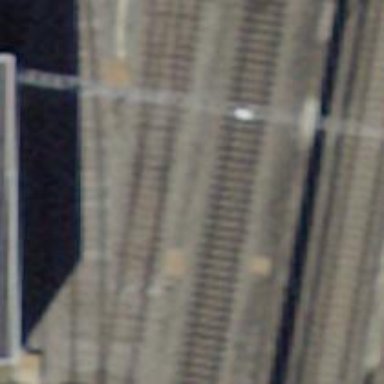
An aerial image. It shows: Rail siding with electrified tracks using contact line.